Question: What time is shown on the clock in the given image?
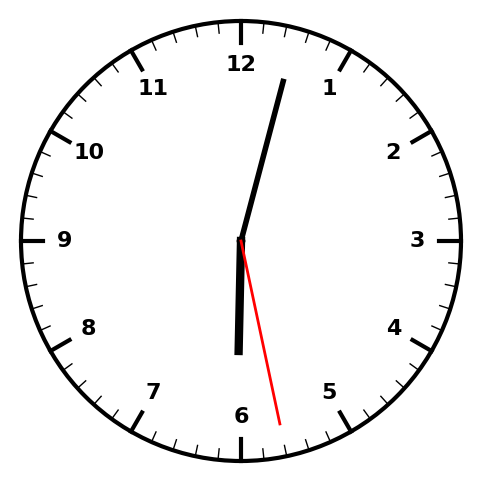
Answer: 06:02:28